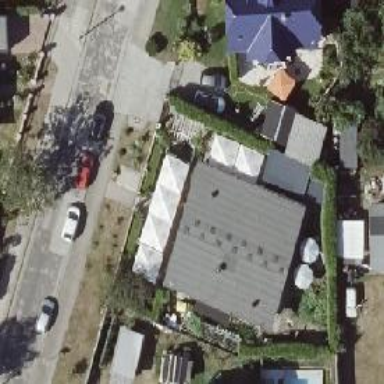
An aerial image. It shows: Restaurant.